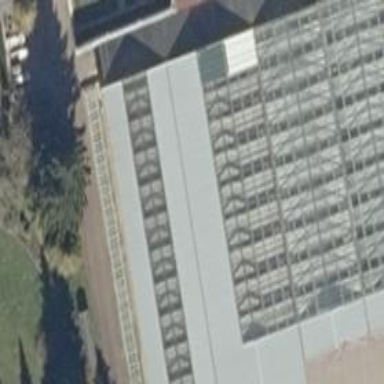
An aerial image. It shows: Building that serves as garden center.